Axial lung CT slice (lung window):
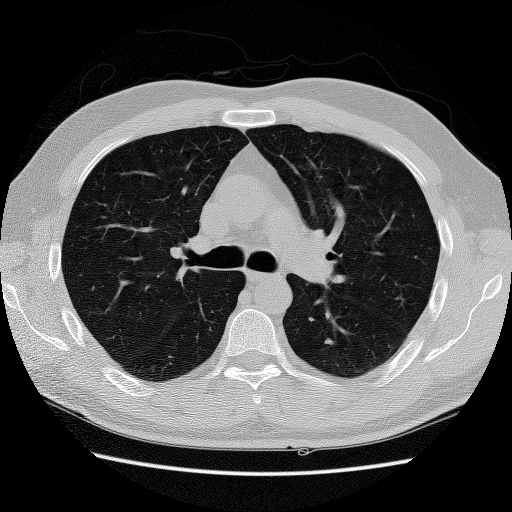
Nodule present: no